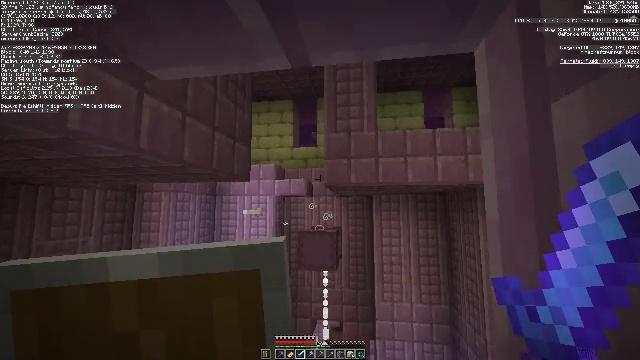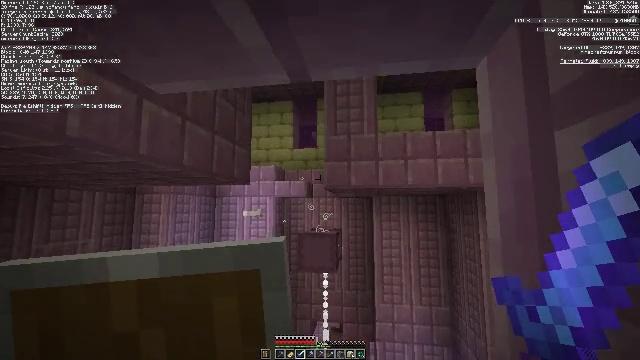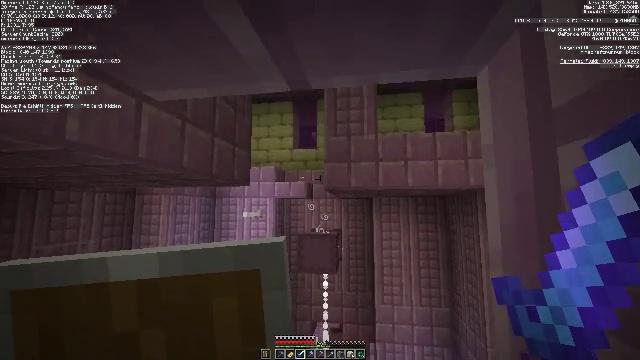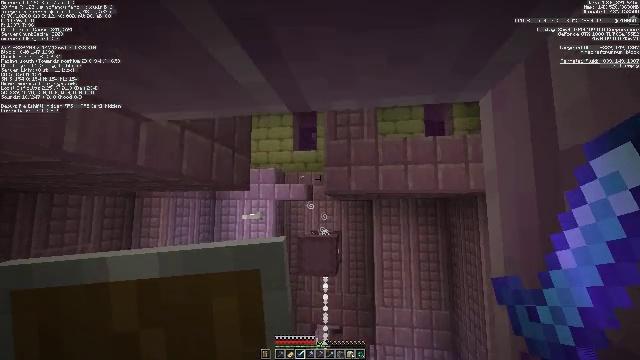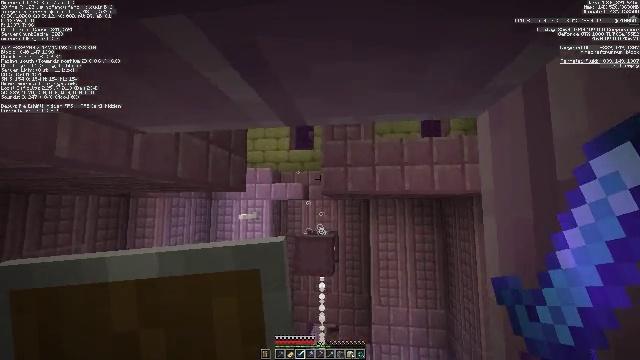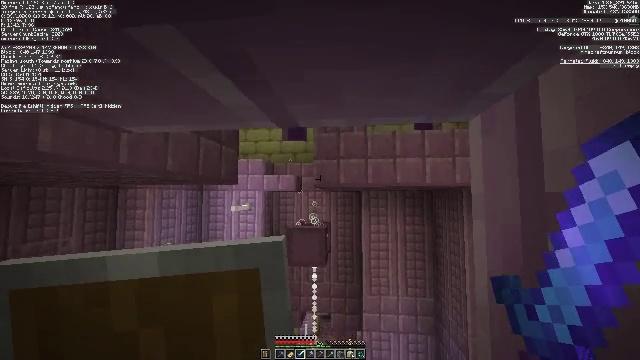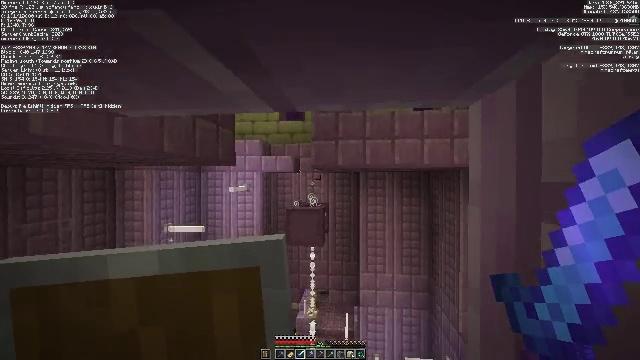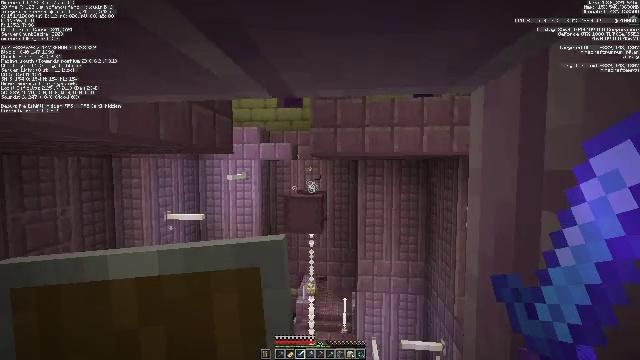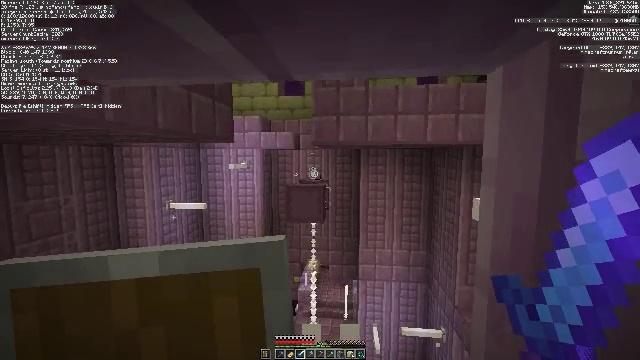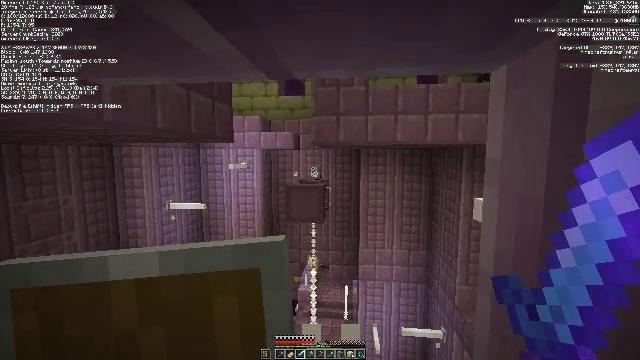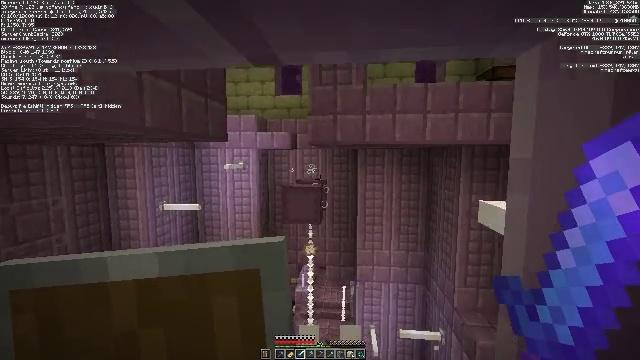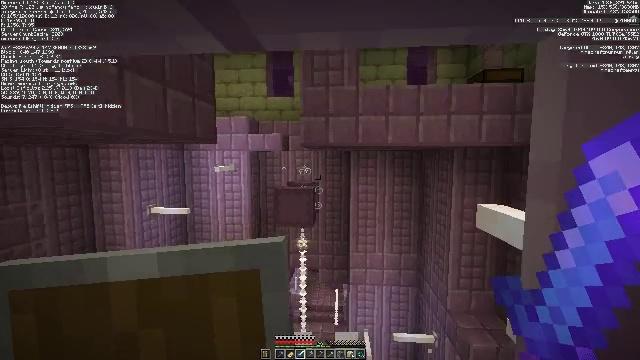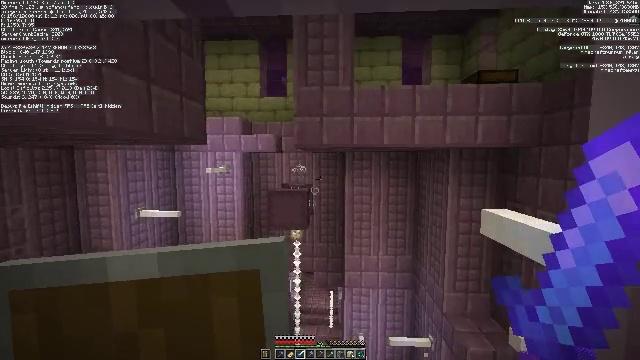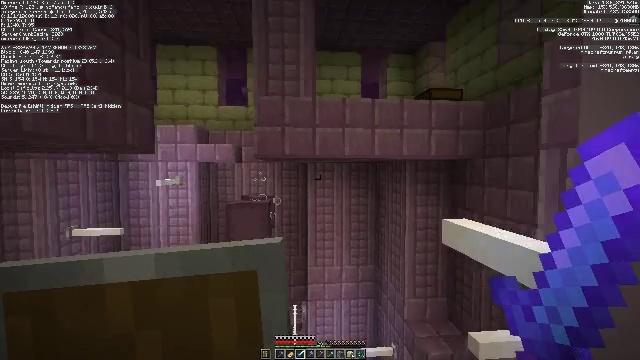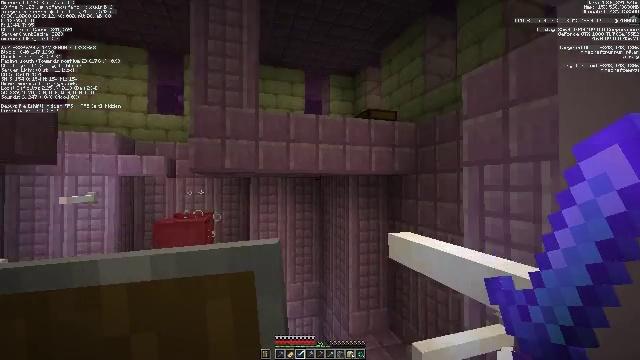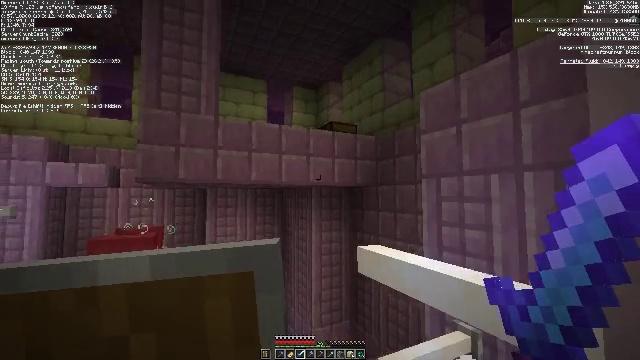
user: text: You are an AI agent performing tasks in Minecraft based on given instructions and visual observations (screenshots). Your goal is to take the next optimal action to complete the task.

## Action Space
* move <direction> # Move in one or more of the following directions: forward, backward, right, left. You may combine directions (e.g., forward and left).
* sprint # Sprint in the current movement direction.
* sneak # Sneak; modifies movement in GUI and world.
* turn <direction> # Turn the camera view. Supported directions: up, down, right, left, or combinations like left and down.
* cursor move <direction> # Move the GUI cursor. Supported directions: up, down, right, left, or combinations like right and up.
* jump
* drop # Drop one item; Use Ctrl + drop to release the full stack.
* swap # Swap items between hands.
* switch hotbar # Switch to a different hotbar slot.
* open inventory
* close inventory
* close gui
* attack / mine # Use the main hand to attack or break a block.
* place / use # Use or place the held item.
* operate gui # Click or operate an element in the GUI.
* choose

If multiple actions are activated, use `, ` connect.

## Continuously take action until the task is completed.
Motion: motion action
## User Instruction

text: Mine a chest to move it.
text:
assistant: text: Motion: move right
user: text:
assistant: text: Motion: move right
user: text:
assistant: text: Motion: move right
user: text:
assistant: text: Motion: no_op
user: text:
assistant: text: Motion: turn right and down
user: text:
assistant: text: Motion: turn down
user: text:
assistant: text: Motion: move forward, turn down
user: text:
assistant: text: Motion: move forward, turn down
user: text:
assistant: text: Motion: move forward
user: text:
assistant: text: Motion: move forward
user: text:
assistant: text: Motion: move forward, turn right
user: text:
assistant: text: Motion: move forward, turn right
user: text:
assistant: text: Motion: move forward, turn right and up
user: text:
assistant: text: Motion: turn right and up
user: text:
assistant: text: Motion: turn right and up
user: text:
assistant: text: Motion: no_op
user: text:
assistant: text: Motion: no_op
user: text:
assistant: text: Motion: no_op
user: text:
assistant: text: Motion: no_op
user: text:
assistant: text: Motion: move forward, turn right
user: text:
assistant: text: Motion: move forward, turn right
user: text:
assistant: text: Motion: move forward, turn right and down
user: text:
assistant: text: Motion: move forward, turn right and down
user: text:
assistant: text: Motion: move forward, turn right
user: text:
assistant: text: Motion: move forward, turn right
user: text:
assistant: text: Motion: move forward, turn right
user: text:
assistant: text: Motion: turn right
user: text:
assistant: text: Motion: turn right
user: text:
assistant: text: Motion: turn right
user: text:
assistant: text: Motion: turn right